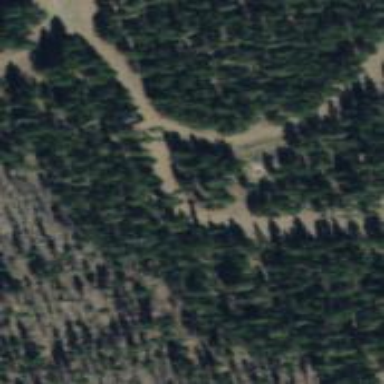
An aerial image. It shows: Nordic skiing trail groomed for classic and skating techniques.